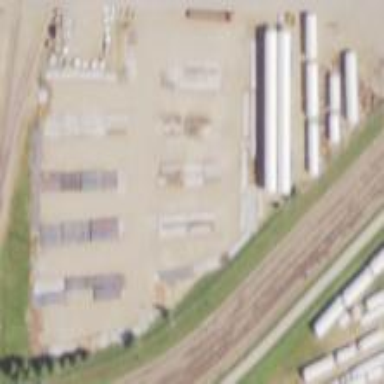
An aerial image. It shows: Area designated for storage with tanks.